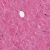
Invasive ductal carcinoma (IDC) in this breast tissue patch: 0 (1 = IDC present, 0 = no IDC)